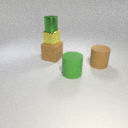
large green rubber cylinder in front of large brown rubber cylinder